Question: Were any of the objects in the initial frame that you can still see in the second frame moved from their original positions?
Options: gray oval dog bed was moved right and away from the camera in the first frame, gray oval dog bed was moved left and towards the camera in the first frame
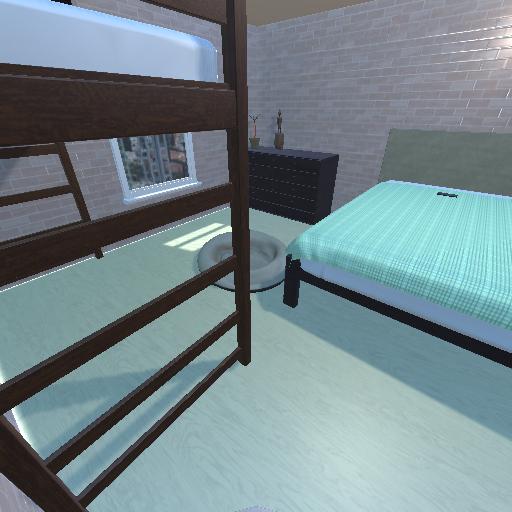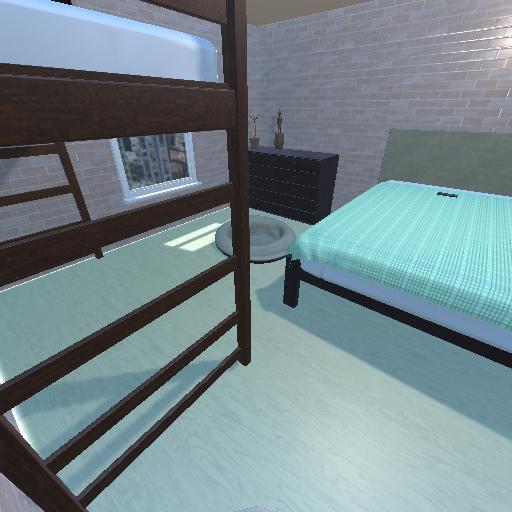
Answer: gray oval dog bed was moved right and away from the camera in the first frame